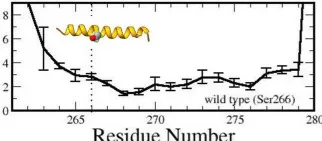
Structures of human wild-type and mutant SMN YG-box (residues 255-281) tetramers. Ser266 in the wild-type peptide and Pro266 in the mutant peptide are shown in ball-and-stick representations. Root mean squared fluctuations of the helix backbones in the wild-type YG-box.
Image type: pathology (immunostaining)